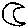
Label: moon